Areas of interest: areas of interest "Hubei Art Museum"
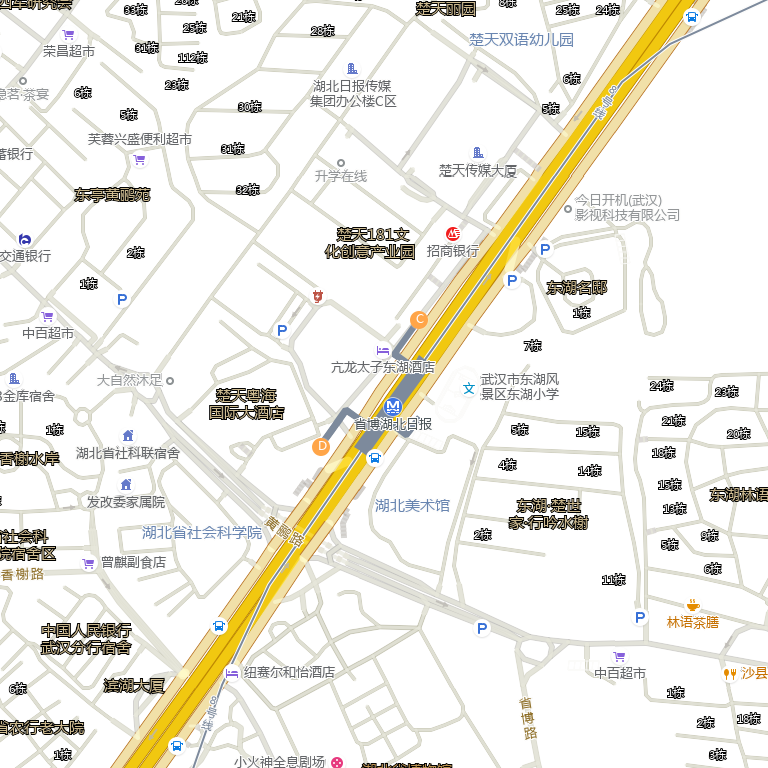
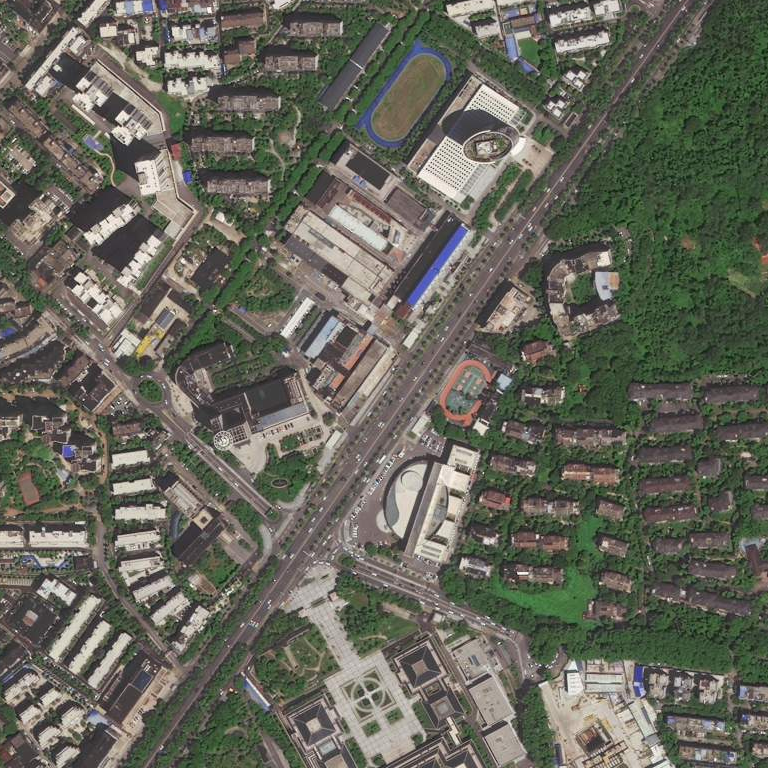